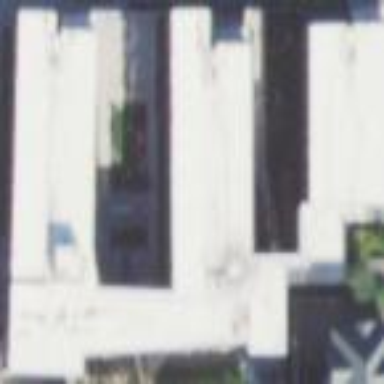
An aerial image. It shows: Part of building.